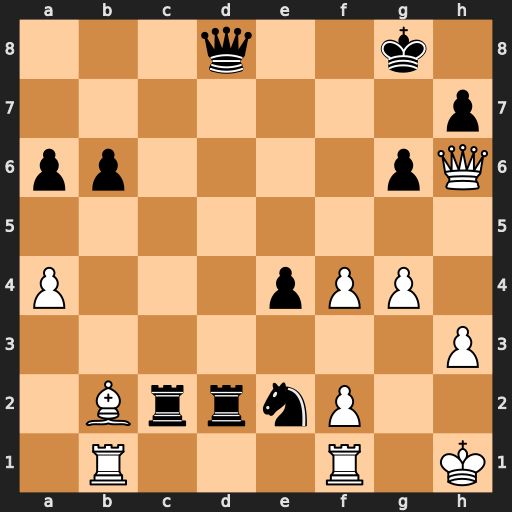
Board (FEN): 3q2k1/7p/pp4pQ/8/P3pPP1/7P/1BrrnP2/1R3R1K
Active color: w
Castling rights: -
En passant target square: -
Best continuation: Qg7#